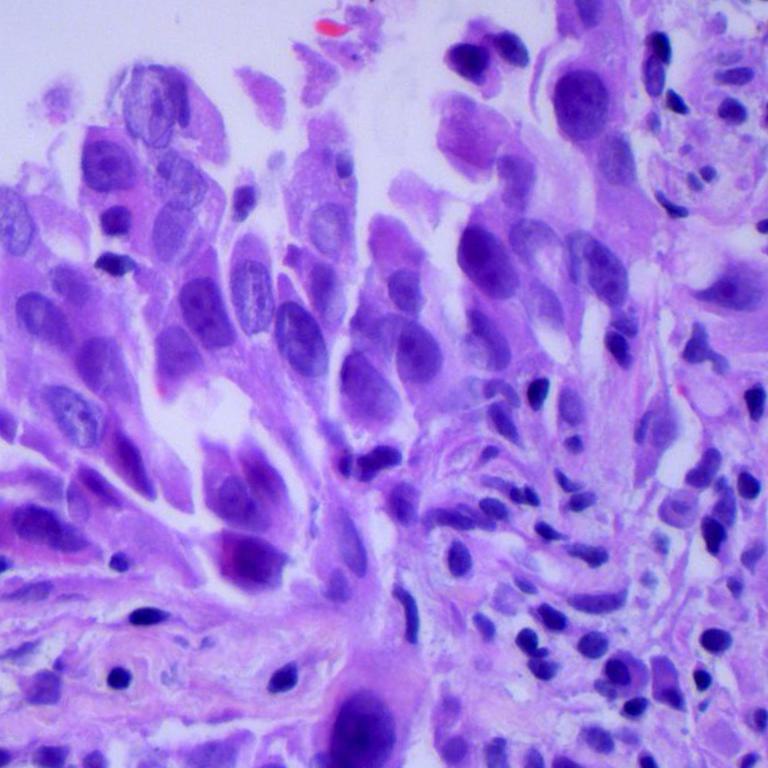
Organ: lung
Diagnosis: adenocarcinomas